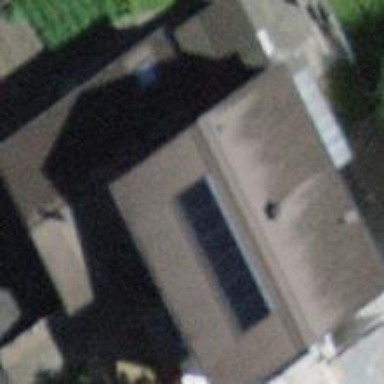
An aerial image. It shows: Gabled building with roof made of roof tiles.